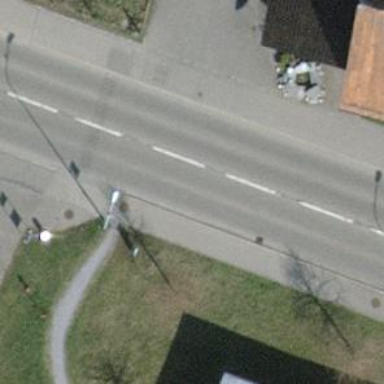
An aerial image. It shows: Service road with compacted surface.